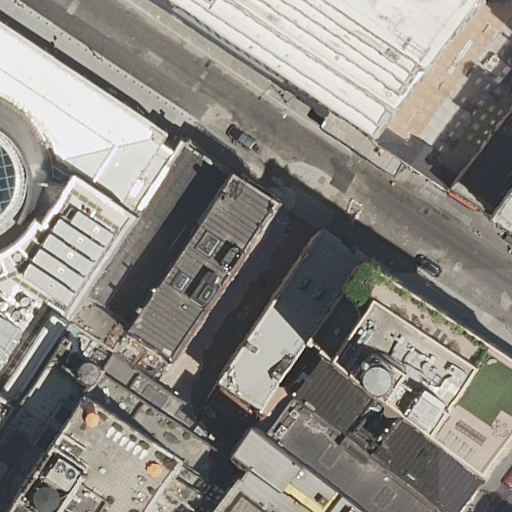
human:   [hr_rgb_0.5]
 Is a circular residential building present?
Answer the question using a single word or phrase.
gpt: no

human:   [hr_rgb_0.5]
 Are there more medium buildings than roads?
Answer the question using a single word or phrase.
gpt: no

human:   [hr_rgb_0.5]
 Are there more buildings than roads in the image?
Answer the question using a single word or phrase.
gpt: yes

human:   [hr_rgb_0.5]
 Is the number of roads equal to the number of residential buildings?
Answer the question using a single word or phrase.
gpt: no

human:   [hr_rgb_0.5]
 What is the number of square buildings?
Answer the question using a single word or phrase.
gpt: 0

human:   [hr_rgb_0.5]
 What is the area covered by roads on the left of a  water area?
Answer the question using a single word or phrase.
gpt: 0m2

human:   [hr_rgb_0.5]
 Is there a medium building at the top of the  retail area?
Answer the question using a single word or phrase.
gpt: yes

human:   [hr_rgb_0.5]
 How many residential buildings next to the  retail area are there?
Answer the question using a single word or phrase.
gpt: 12

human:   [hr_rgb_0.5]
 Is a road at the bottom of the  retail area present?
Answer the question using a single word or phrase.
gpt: no

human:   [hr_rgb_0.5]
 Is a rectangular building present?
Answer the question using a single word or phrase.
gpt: yes

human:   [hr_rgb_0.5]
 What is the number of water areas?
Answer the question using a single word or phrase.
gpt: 0

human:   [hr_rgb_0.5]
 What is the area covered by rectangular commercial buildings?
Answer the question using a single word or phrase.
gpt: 0m2

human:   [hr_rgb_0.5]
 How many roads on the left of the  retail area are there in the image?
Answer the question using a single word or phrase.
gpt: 0

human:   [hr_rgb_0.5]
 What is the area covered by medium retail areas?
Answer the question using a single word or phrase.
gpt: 0m2

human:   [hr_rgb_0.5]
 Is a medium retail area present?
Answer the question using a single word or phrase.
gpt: no

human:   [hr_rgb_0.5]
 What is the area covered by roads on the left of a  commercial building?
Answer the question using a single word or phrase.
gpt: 0m2

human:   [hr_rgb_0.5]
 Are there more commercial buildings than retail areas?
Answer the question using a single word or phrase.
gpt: no

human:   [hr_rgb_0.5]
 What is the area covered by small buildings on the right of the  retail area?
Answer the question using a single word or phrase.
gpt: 48m2

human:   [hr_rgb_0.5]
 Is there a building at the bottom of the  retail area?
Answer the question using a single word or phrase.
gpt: no

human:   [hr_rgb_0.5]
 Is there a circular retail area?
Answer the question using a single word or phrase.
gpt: no

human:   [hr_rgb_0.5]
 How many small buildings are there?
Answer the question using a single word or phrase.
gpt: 2

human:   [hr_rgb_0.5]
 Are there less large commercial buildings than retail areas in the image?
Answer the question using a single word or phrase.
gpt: yes

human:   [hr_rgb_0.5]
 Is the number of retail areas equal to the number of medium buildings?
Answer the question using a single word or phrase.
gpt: no

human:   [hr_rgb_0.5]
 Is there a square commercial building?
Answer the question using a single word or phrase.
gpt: no

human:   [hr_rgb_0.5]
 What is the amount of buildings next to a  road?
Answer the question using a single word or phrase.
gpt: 12

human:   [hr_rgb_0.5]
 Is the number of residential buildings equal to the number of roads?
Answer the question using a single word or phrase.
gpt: no

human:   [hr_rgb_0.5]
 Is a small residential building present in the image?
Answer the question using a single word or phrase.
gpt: yes

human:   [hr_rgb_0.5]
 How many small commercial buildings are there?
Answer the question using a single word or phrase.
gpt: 0

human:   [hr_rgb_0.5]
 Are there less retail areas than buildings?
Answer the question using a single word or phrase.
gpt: yes

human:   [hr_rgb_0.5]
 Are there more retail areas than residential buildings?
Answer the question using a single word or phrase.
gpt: no

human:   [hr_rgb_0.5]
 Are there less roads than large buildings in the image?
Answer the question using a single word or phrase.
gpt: no

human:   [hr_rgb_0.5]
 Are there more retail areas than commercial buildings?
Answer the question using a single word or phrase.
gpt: yes

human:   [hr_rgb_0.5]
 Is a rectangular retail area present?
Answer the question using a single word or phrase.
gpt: yes

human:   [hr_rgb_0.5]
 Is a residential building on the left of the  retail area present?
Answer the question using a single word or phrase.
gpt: no

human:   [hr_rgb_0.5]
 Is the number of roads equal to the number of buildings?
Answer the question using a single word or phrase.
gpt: no

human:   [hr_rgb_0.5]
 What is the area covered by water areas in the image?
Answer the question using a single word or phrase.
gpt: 0m2